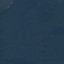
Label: Forest